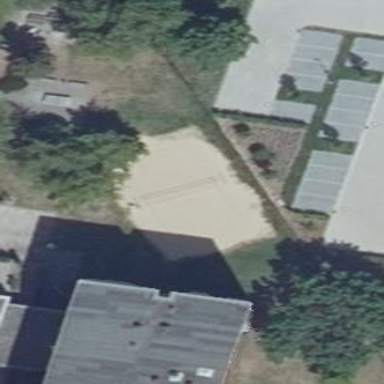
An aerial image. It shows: Sandy volleyball pitch for leisure and sports.